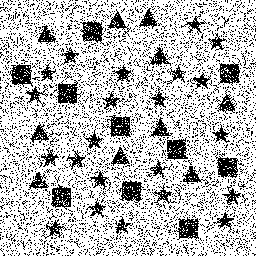
Squares: 10
Triangles: 10
Stars: 22
Total shapes: 42